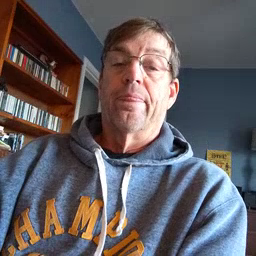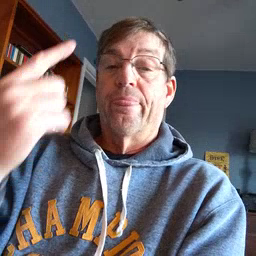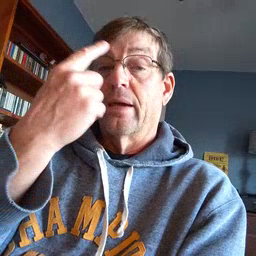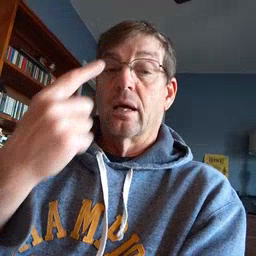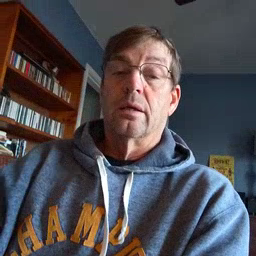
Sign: think